Question: I am new to codeIgniter and facing issue while extending a controller. I do know there is answer on stackoverflow but it is relevant to extending a core class and does not provide me solution. As given below, I want to extend 'Auth_controller' but doing so gives me class not found error
MY Auth_controller
'''
<?php if ( ! defined('BASEPATH')) exit('No direct script access allowed');
abstract class Auth_Controller extends CI_Controller {
public function __construct()
{
parent::__construct();
$this->load->library('session');
$this->load->model('login_model');
if(!$this->session->userdata('u_id')){
return redirect(base_url('admin/login'));
}
else
{
if(!$this->login_model->do_check_login($this->session->u_id,$this->session->email,$this->session->session_id,$this->session->role_id))
{
return redirect(base_url('admin/login'));
}
echo "login successful";
}
}
public abstract function index();
'''
}
My Dashboar_controller
'''
<?php if ( ! defined('BASEPATH')) exit('No direct script access allowed');
class Dashboard_controller extends Auth_Controller
{
public function __construct()
{
parent::__construct();
$this->load->library('email');
$this->load->library('calendar');
}
public function index()
{
//my code here
}
}
error
'''
> Fatal error: Class 'Auth_Controller' not found in C:\xampp1\htdocs\Admin\application\controllers\admin\Dashboard_controller.php on line 4

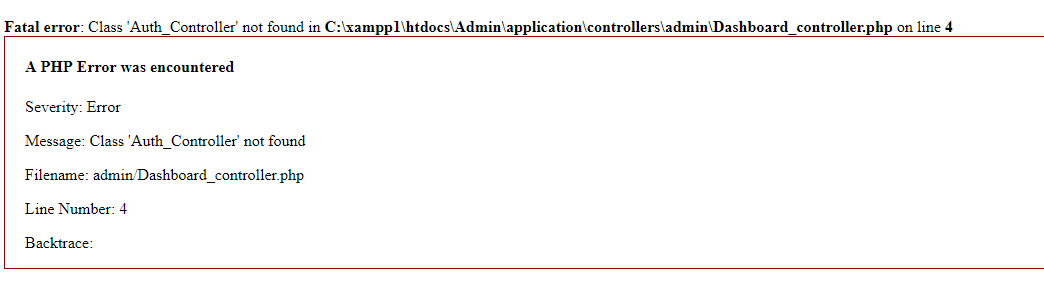
Answer: You probably need to add 'require_once('Auth_controller.php')' at the top of Dashboard_controller.php; otherwise the Dashboard file will not know about the Auth class. (See <URL>.
<URL>